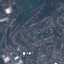
Label: Residential